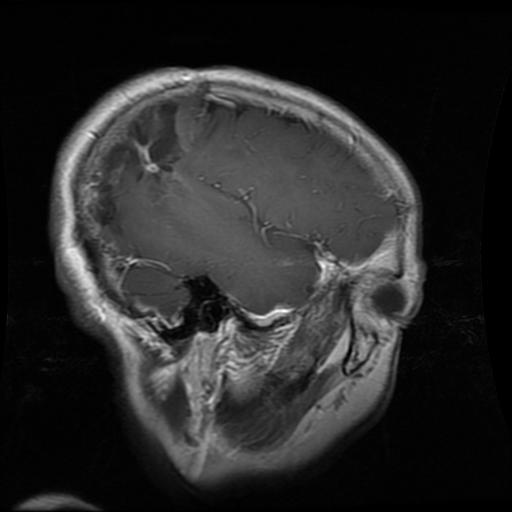
Label: glioma